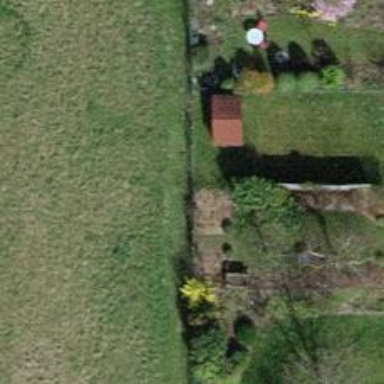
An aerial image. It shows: Fence is in the image.